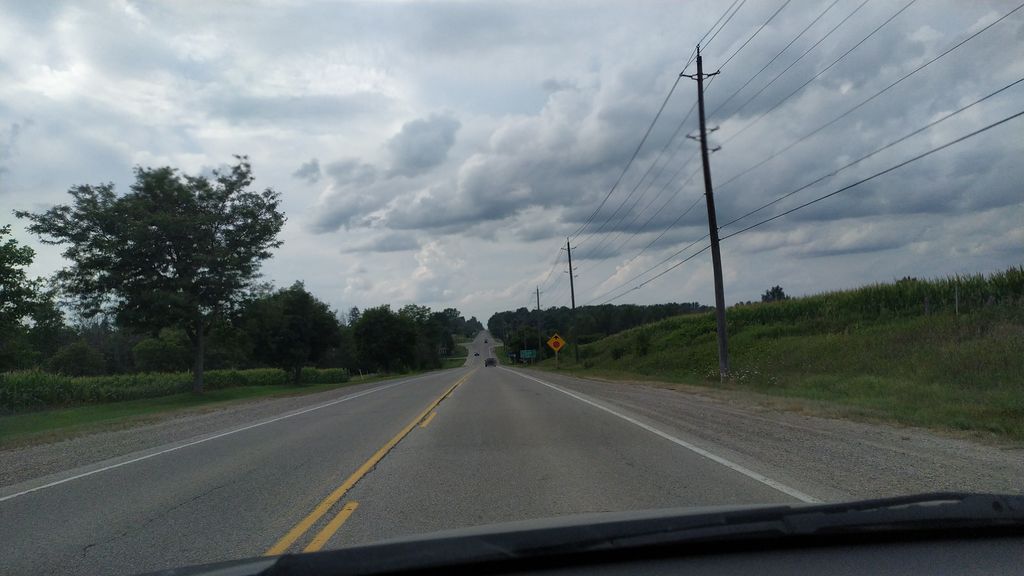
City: kitchener-waterloo